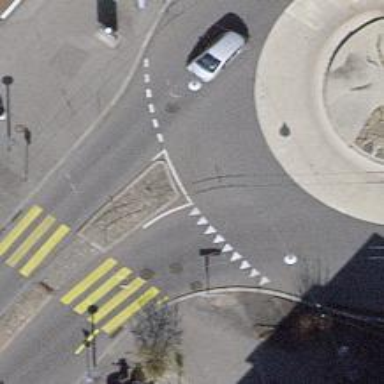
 featuring roundabout. There are trolley wires present along the road."